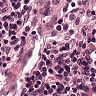
Metastatic tissue present: no